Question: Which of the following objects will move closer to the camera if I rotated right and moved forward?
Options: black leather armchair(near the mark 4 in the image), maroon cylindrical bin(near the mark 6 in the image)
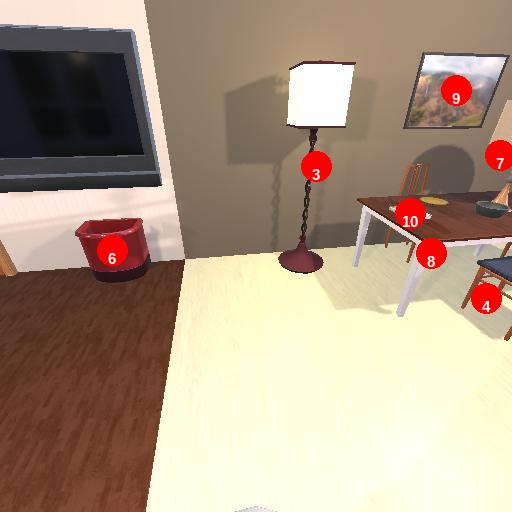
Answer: black leather armchair(near the mark 4 in the image)